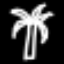
Label: palm tree